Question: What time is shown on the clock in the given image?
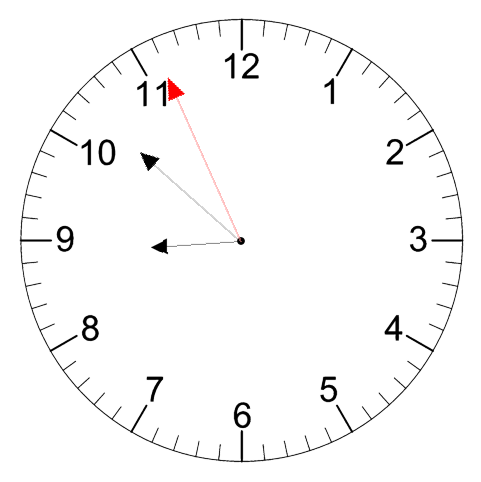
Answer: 08:51:56